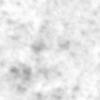
Label: no_change